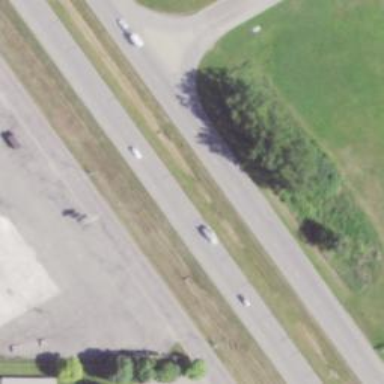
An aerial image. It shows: Asphalt trunk highway.